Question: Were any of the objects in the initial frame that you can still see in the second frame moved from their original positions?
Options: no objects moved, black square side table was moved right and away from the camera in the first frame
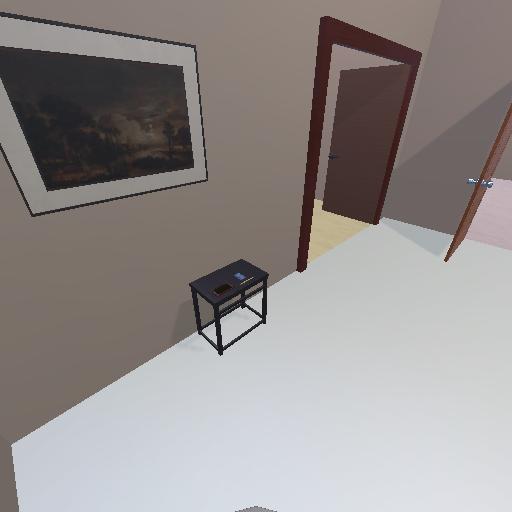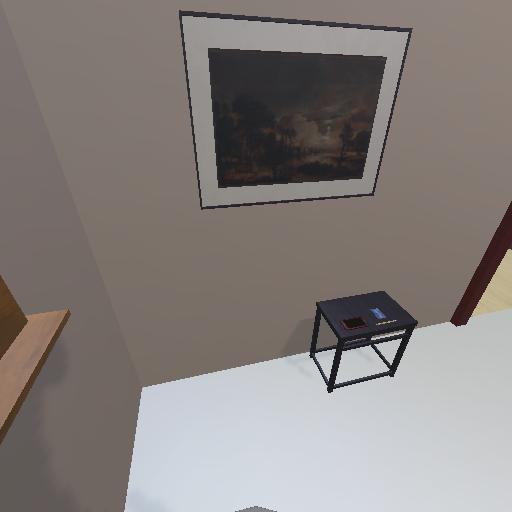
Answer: no objects moved